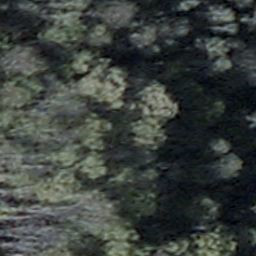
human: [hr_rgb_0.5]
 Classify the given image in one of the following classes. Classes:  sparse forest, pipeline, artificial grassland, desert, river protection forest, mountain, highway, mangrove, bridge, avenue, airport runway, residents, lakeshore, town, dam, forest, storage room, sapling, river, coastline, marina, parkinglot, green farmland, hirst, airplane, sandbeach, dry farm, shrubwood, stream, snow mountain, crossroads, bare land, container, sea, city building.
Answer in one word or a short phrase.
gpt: shrubwood